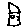
Label: house